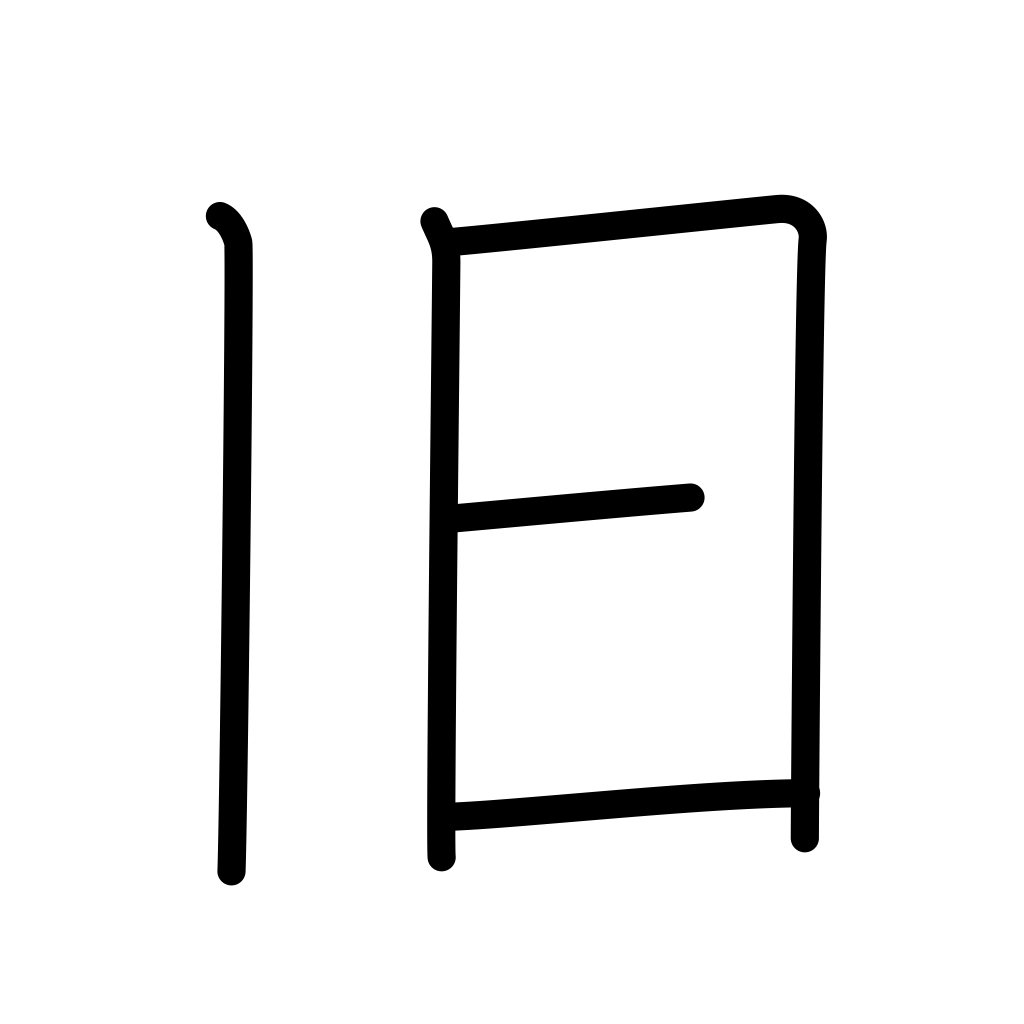
Meaning: old times, old things, old friend, former, ex-